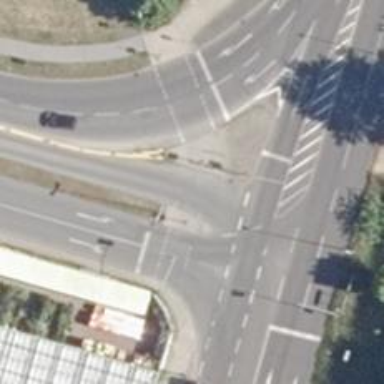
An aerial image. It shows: Road crossing with traffic signals.